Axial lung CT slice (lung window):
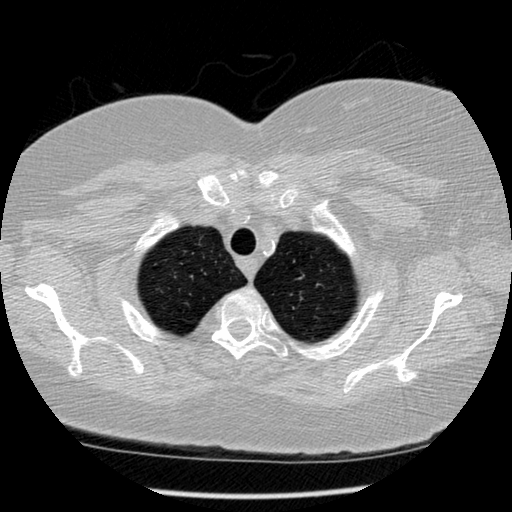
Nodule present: no